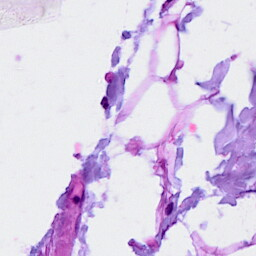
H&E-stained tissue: Breast